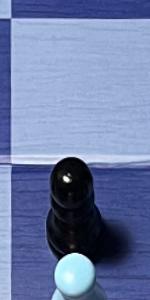
Label: Pawn_Black